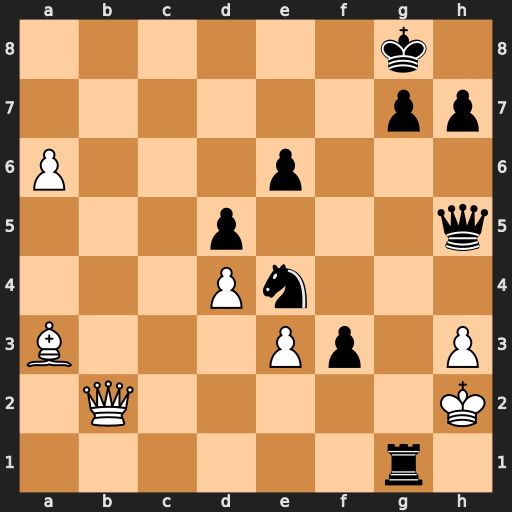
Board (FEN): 6k1/6pp/P3p3/3p3q/3Pn3/B3Pp1P/1Q5K/6r1
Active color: w
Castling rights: -
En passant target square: -
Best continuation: Qb8+ Kf7 Qf8+ Kg6 Qe8+ Kh6 Qxh5+ Kxh5 Kxg1